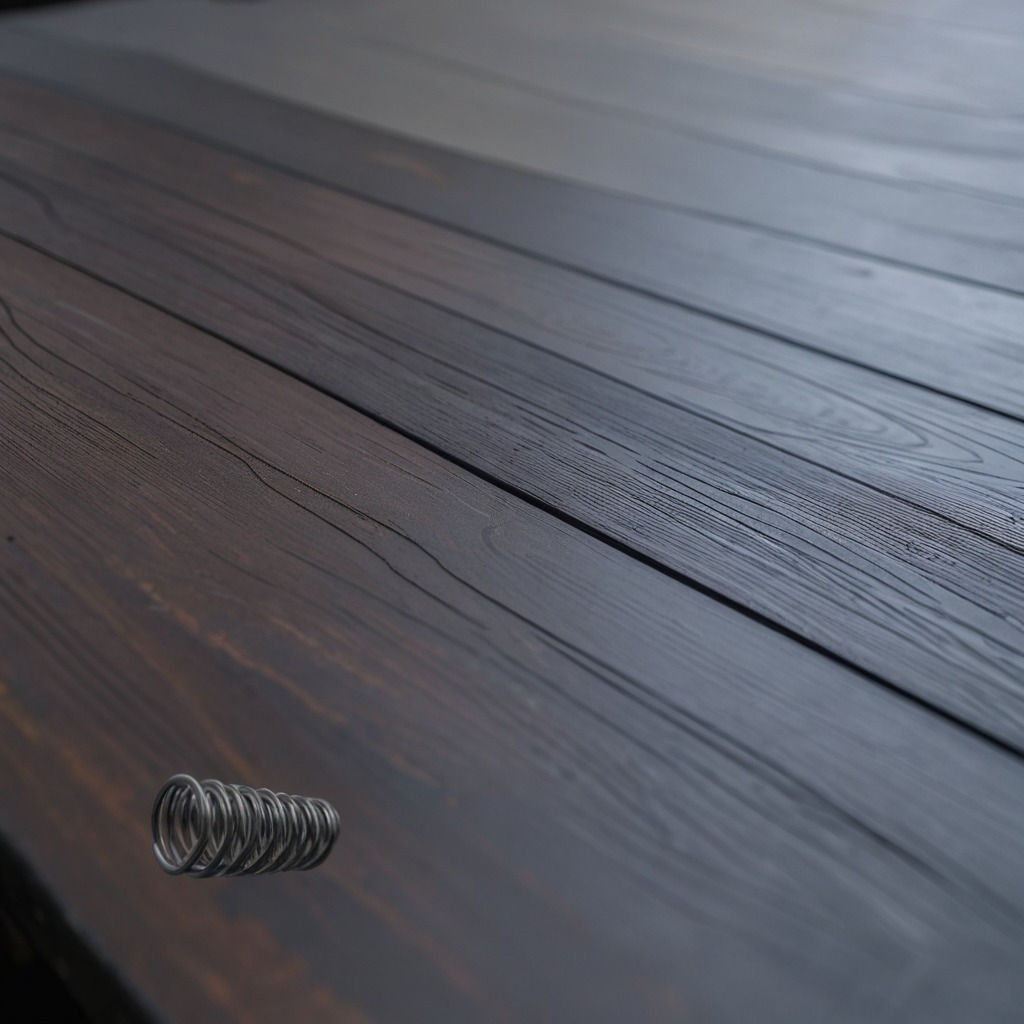
A coiled metal spring is lying on the old table with faint burn marks in a small garage at twilight.